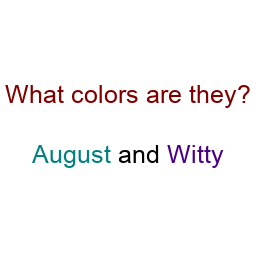
Color: teal, indigo
Background color: white
Question text color: maroon